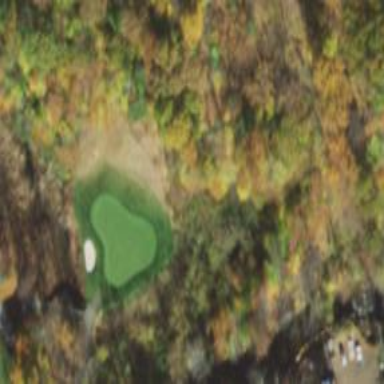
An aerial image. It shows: Golf hole.